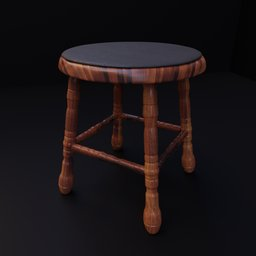
Label: furniture